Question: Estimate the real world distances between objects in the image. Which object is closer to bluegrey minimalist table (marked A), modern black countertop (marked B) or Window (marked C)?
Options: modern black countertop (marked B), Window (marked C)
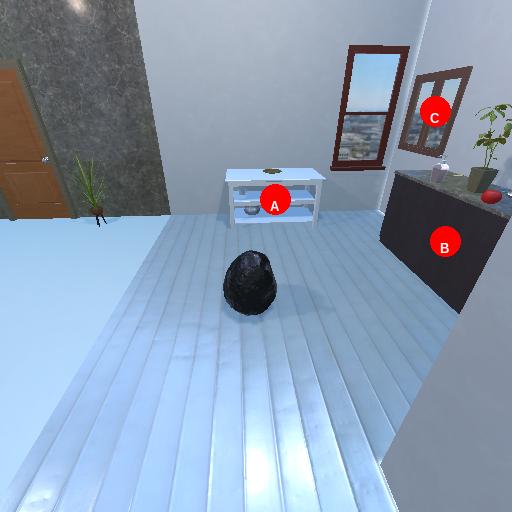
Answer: modern black countertop (marked B)